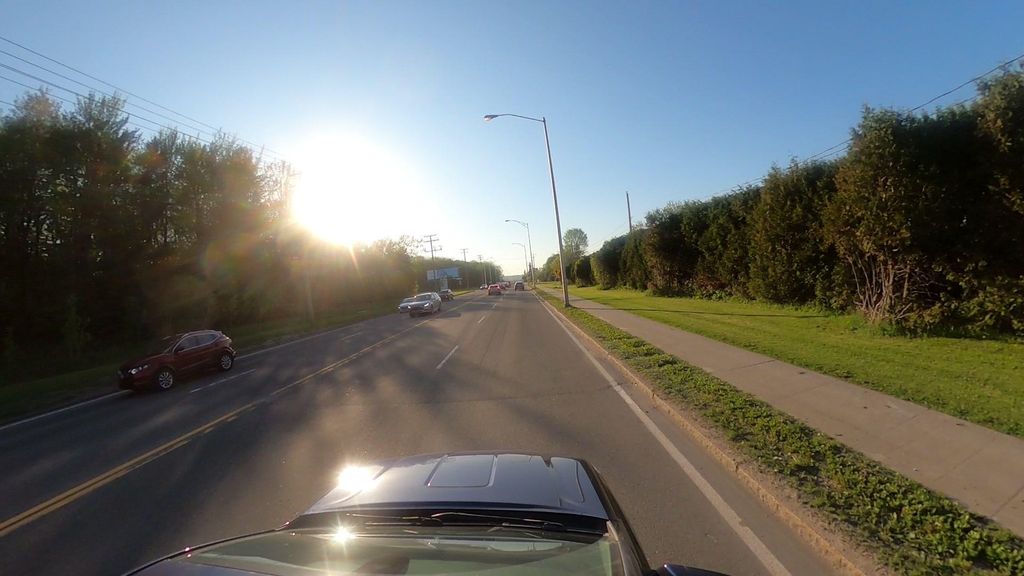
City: quebec_city